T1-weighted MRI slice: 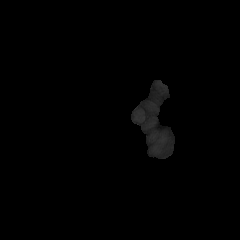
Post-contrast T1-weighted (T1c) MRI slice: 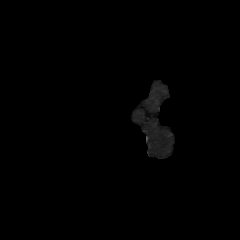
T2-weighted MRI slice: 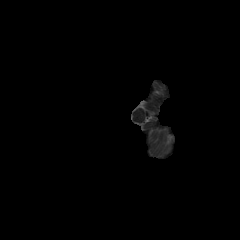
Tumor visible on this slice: no